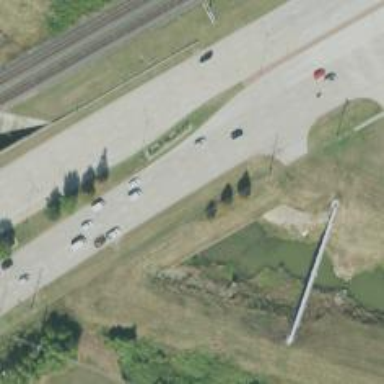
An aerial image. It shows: Culvert underpass for canal.